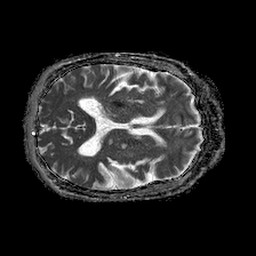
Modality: ADC
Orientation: axial
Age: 54
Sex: male
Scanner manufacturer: philips
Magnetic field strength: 1.5 T
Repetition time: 4.6 s
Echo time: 0.08517 s